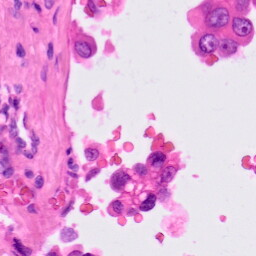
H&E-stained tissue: Lung